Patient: sex F, age 33
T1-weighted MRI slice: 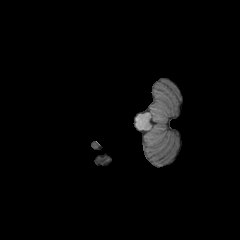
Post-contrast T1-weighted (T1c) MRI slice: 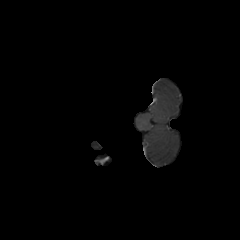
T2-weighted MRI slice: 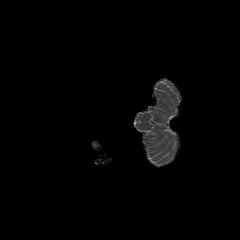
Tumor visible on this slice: no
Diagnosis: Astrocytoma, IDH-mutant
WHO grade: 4